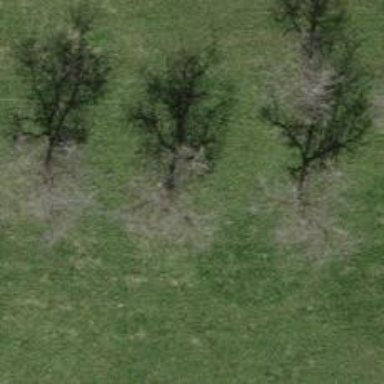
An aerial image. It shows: Beautiful tree in nature.